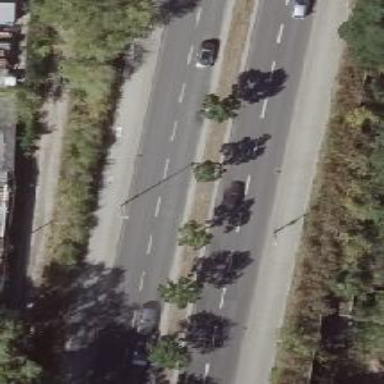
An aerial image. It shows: Avenue lined with deciduous broadleaved trees.